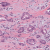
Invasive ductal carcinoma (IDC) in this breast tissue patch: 1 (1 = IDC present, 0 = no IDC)